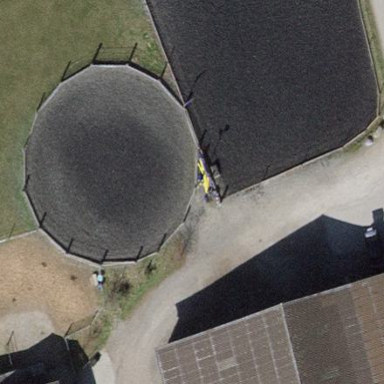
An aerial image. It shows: Equestrian pitch used for leisure and sports activities.